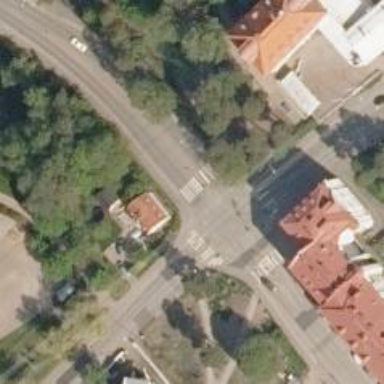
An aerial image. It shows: Tertiary road with asphalt surface and junction.